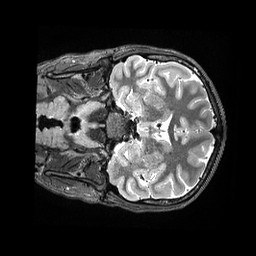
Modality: T2w
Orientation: coronal
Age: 17
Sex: male
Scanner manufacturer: siemens
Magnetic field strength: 3 T
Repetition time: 3.2 s
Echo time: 0.564 s